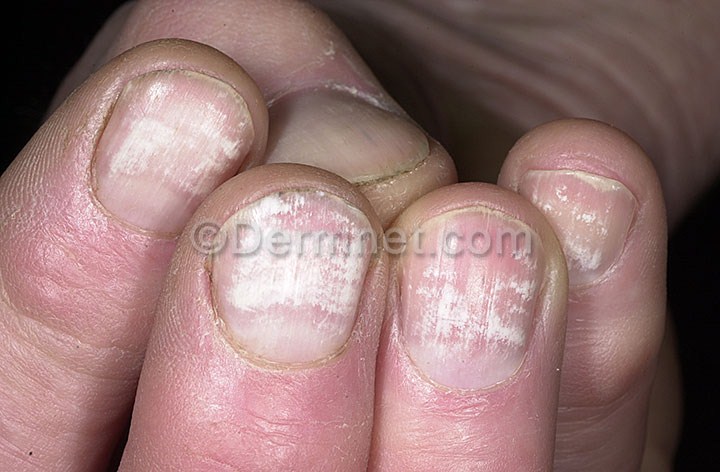
Disease: Nail Fungus and other Nail Disease